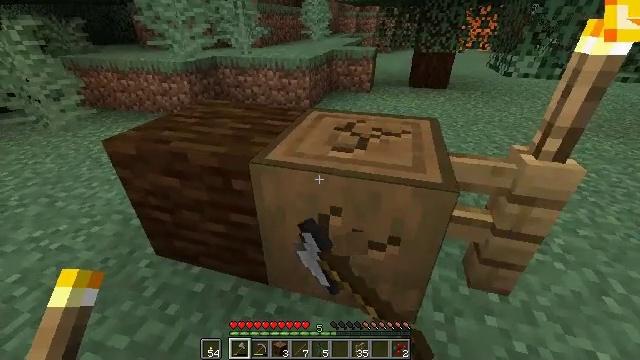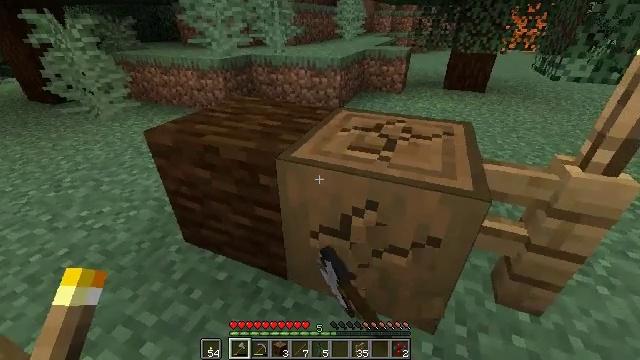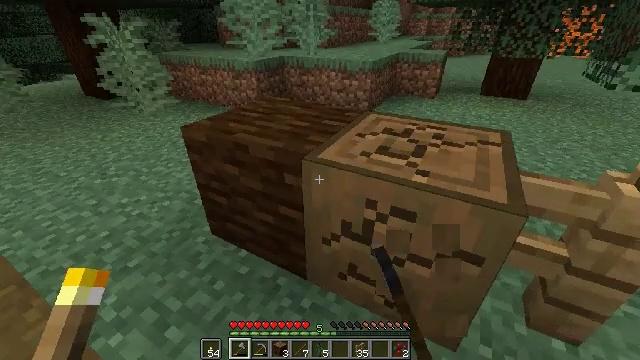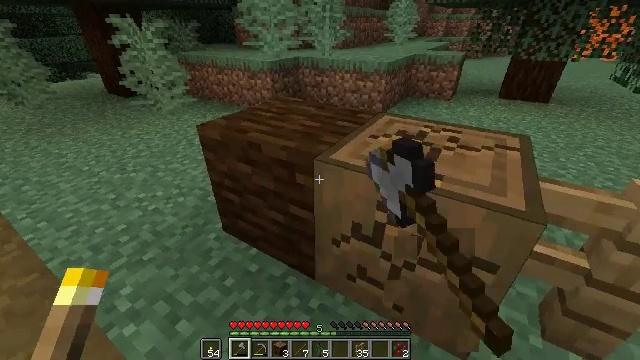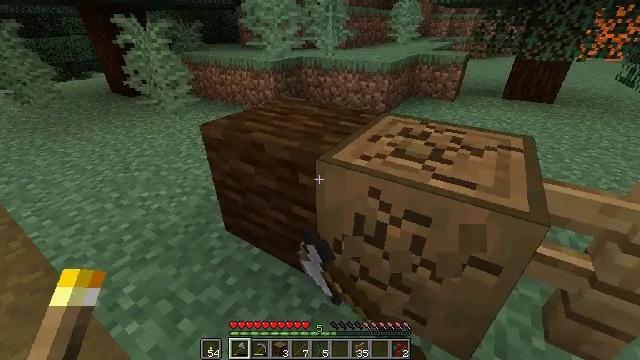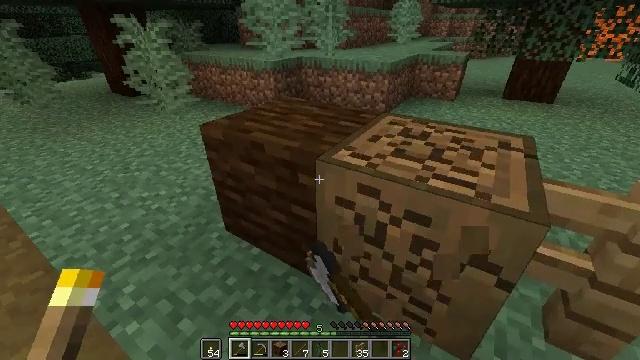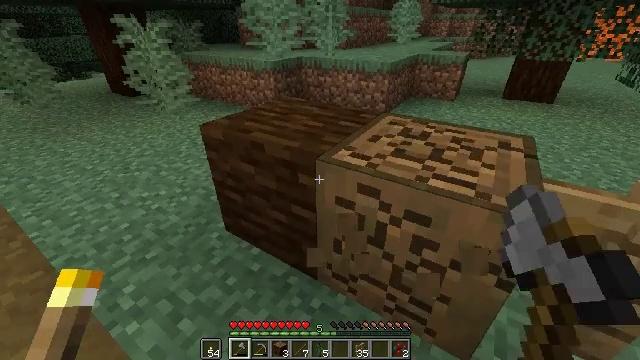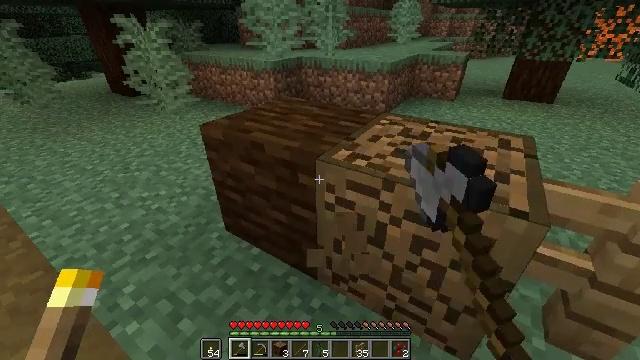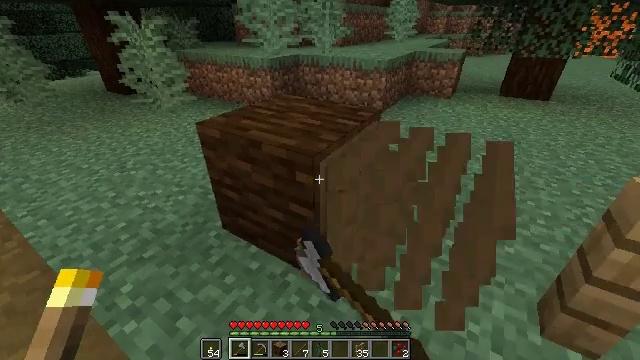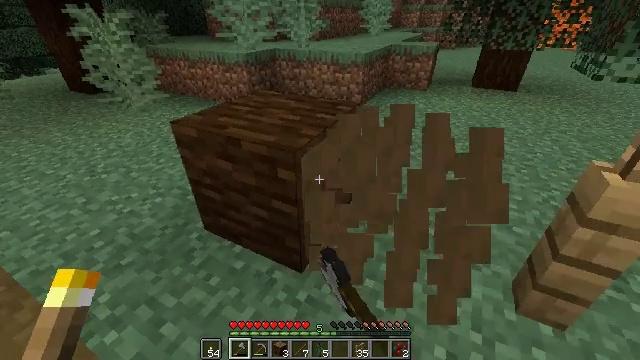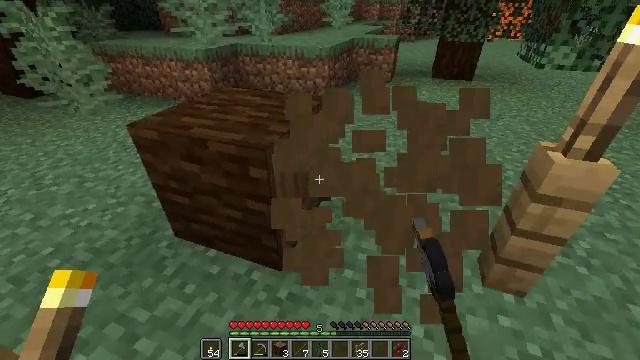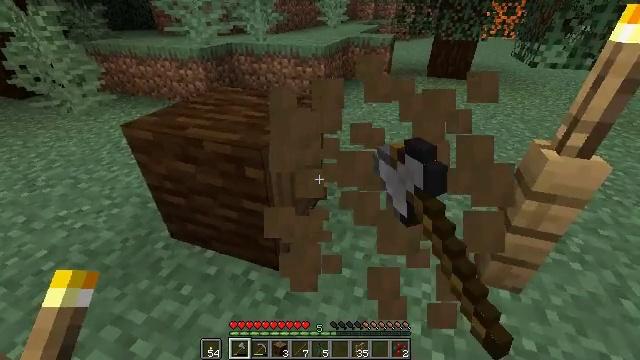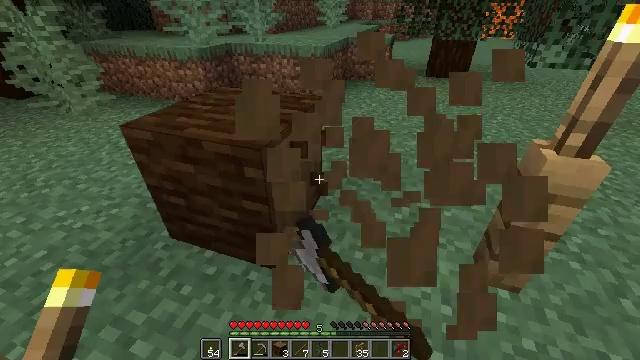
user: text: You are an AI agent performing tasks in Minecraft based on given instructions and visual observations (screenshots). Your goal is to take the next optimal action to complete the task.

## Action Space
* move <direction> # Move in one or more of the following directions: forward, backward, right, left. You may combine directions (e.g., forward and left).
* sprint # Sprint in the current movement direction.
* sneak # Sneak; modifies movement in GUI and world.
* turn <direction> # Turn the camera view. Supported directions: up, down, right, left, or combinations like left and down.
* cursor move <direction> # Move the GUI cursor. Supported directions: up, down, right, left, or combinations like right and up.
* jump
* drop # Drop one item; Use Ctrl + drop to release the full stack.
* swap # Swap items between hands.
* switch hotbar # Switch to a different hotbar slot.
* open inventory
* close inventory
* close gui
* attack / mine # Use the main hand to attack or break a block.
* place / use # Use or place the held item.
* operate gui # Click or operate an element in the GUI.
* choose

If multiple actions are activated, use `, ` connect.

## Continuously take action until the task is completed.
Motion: motion action
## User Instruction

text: Mine the stripped spruce log.
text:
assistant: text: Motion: turn left, attack / mine
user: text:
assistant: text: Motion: turn left, attack / mine
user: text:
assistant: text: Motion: turn left, attack / mine
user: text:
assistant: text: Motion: attack / mine
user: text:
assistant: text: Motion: attack / mine
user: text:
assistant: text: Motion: attack / mine
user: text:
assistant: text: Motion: attack / mine
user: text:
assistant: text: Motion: attack / mine
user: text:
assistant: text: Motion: turn right and down, attack / mine
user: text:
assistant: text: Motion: turn right and down, attack / mine
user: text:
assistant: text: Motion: attack / mine
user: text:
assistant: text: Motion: attack / mine
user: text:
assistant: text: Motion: attack / mine